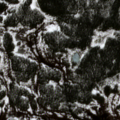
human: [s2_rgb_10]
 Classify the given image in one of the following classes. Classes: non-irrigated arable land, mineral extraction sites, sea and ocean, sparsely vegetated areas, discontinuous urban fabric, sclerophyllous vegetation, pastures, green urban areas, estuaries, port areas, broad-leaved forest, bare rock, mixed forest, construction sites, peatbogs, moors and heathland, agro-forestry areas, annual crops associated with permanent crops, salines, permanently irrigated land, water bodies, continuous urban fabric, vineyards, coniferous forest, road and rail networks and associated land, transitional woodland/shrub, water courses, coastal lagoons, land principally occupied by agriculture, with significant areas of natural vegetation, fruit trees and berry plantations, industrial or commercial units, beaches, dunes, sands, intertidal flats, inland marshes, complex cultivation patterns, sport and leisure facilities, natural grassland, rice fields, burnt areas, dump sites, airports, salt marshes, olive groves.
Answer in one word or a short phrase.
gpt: coniferous forest, transitional woodland/shrub